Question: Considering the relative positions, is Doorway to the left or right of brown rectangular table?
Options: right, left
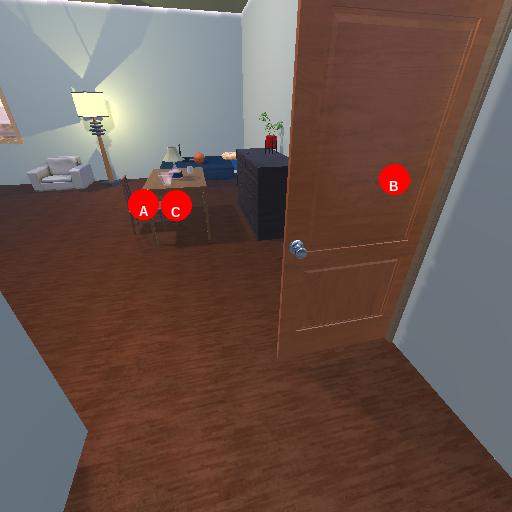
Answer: right